Aerial crown-view tile of a tropical tree (Barro Colorado Island, Panama), acquired 20250715:
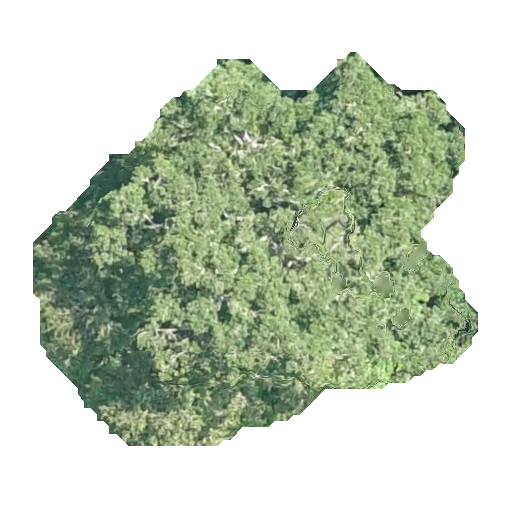
Species: Brosimum alicastrum
GBIF accepted scientific name: Brosimum alicastrum
Crown area: 183.772 m²